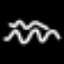
Label: squiggle